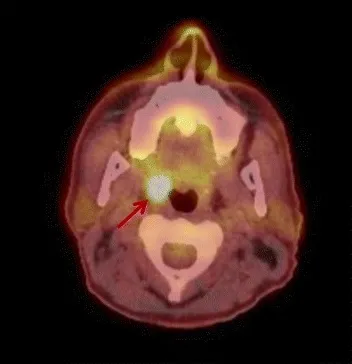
Axial PET-CT scan. An asymmetric contrast medium enhancement of the right tonsil is visible (arrow). No enhancement of the left tonsil.
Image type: radiology (pet)